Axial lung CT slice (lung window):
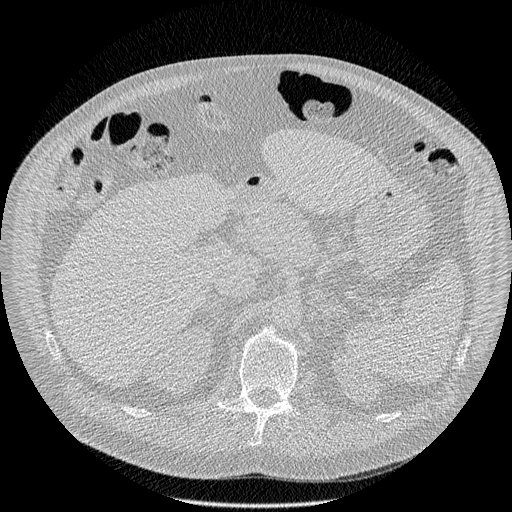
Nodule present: no